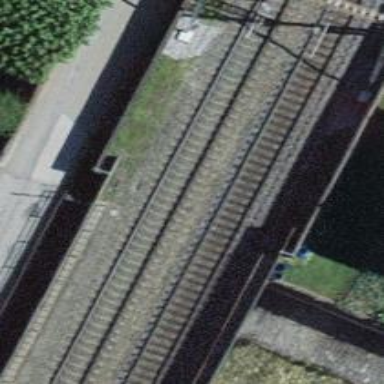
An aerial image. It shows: Bridge over electrified railway with contact lines.